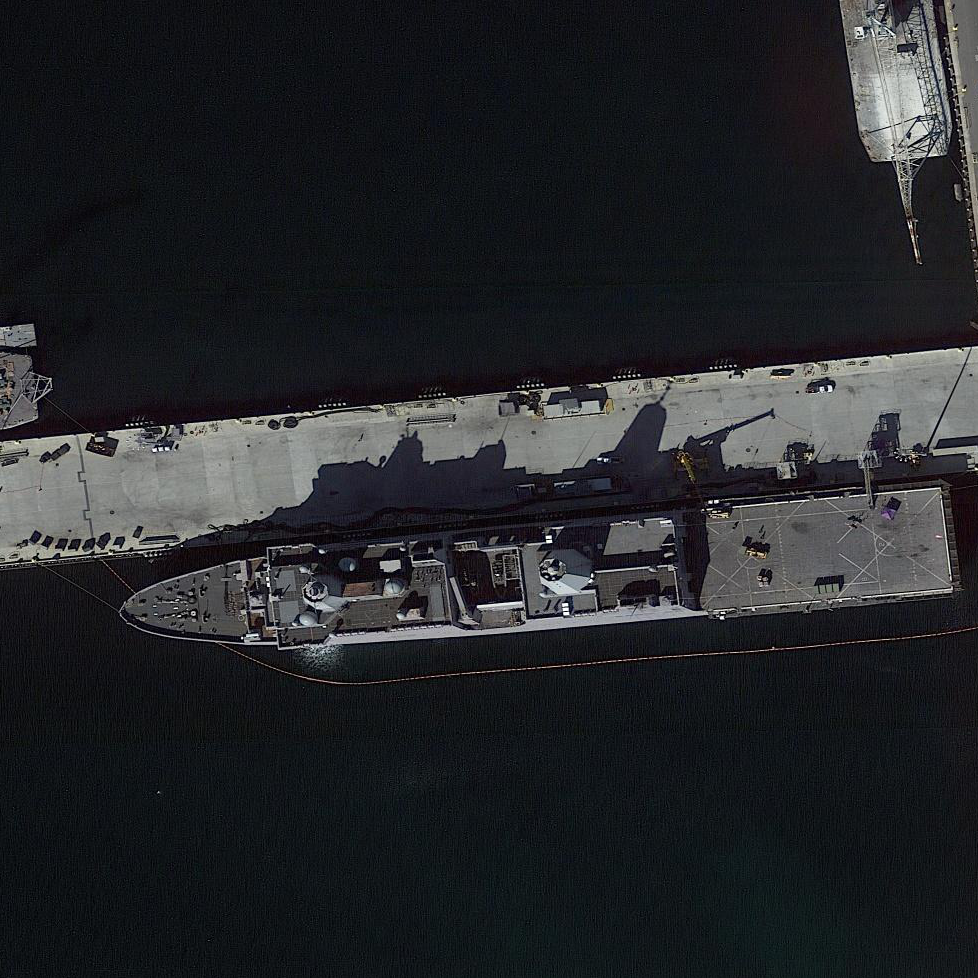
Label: combat